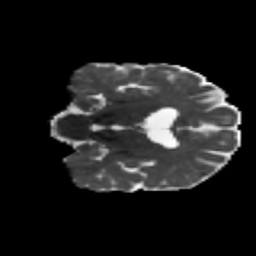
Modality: MD
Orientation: coronal
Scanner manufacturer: siemens
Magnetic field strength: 3 T
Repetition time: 8.8 s
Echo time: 0.085 s